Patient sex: M
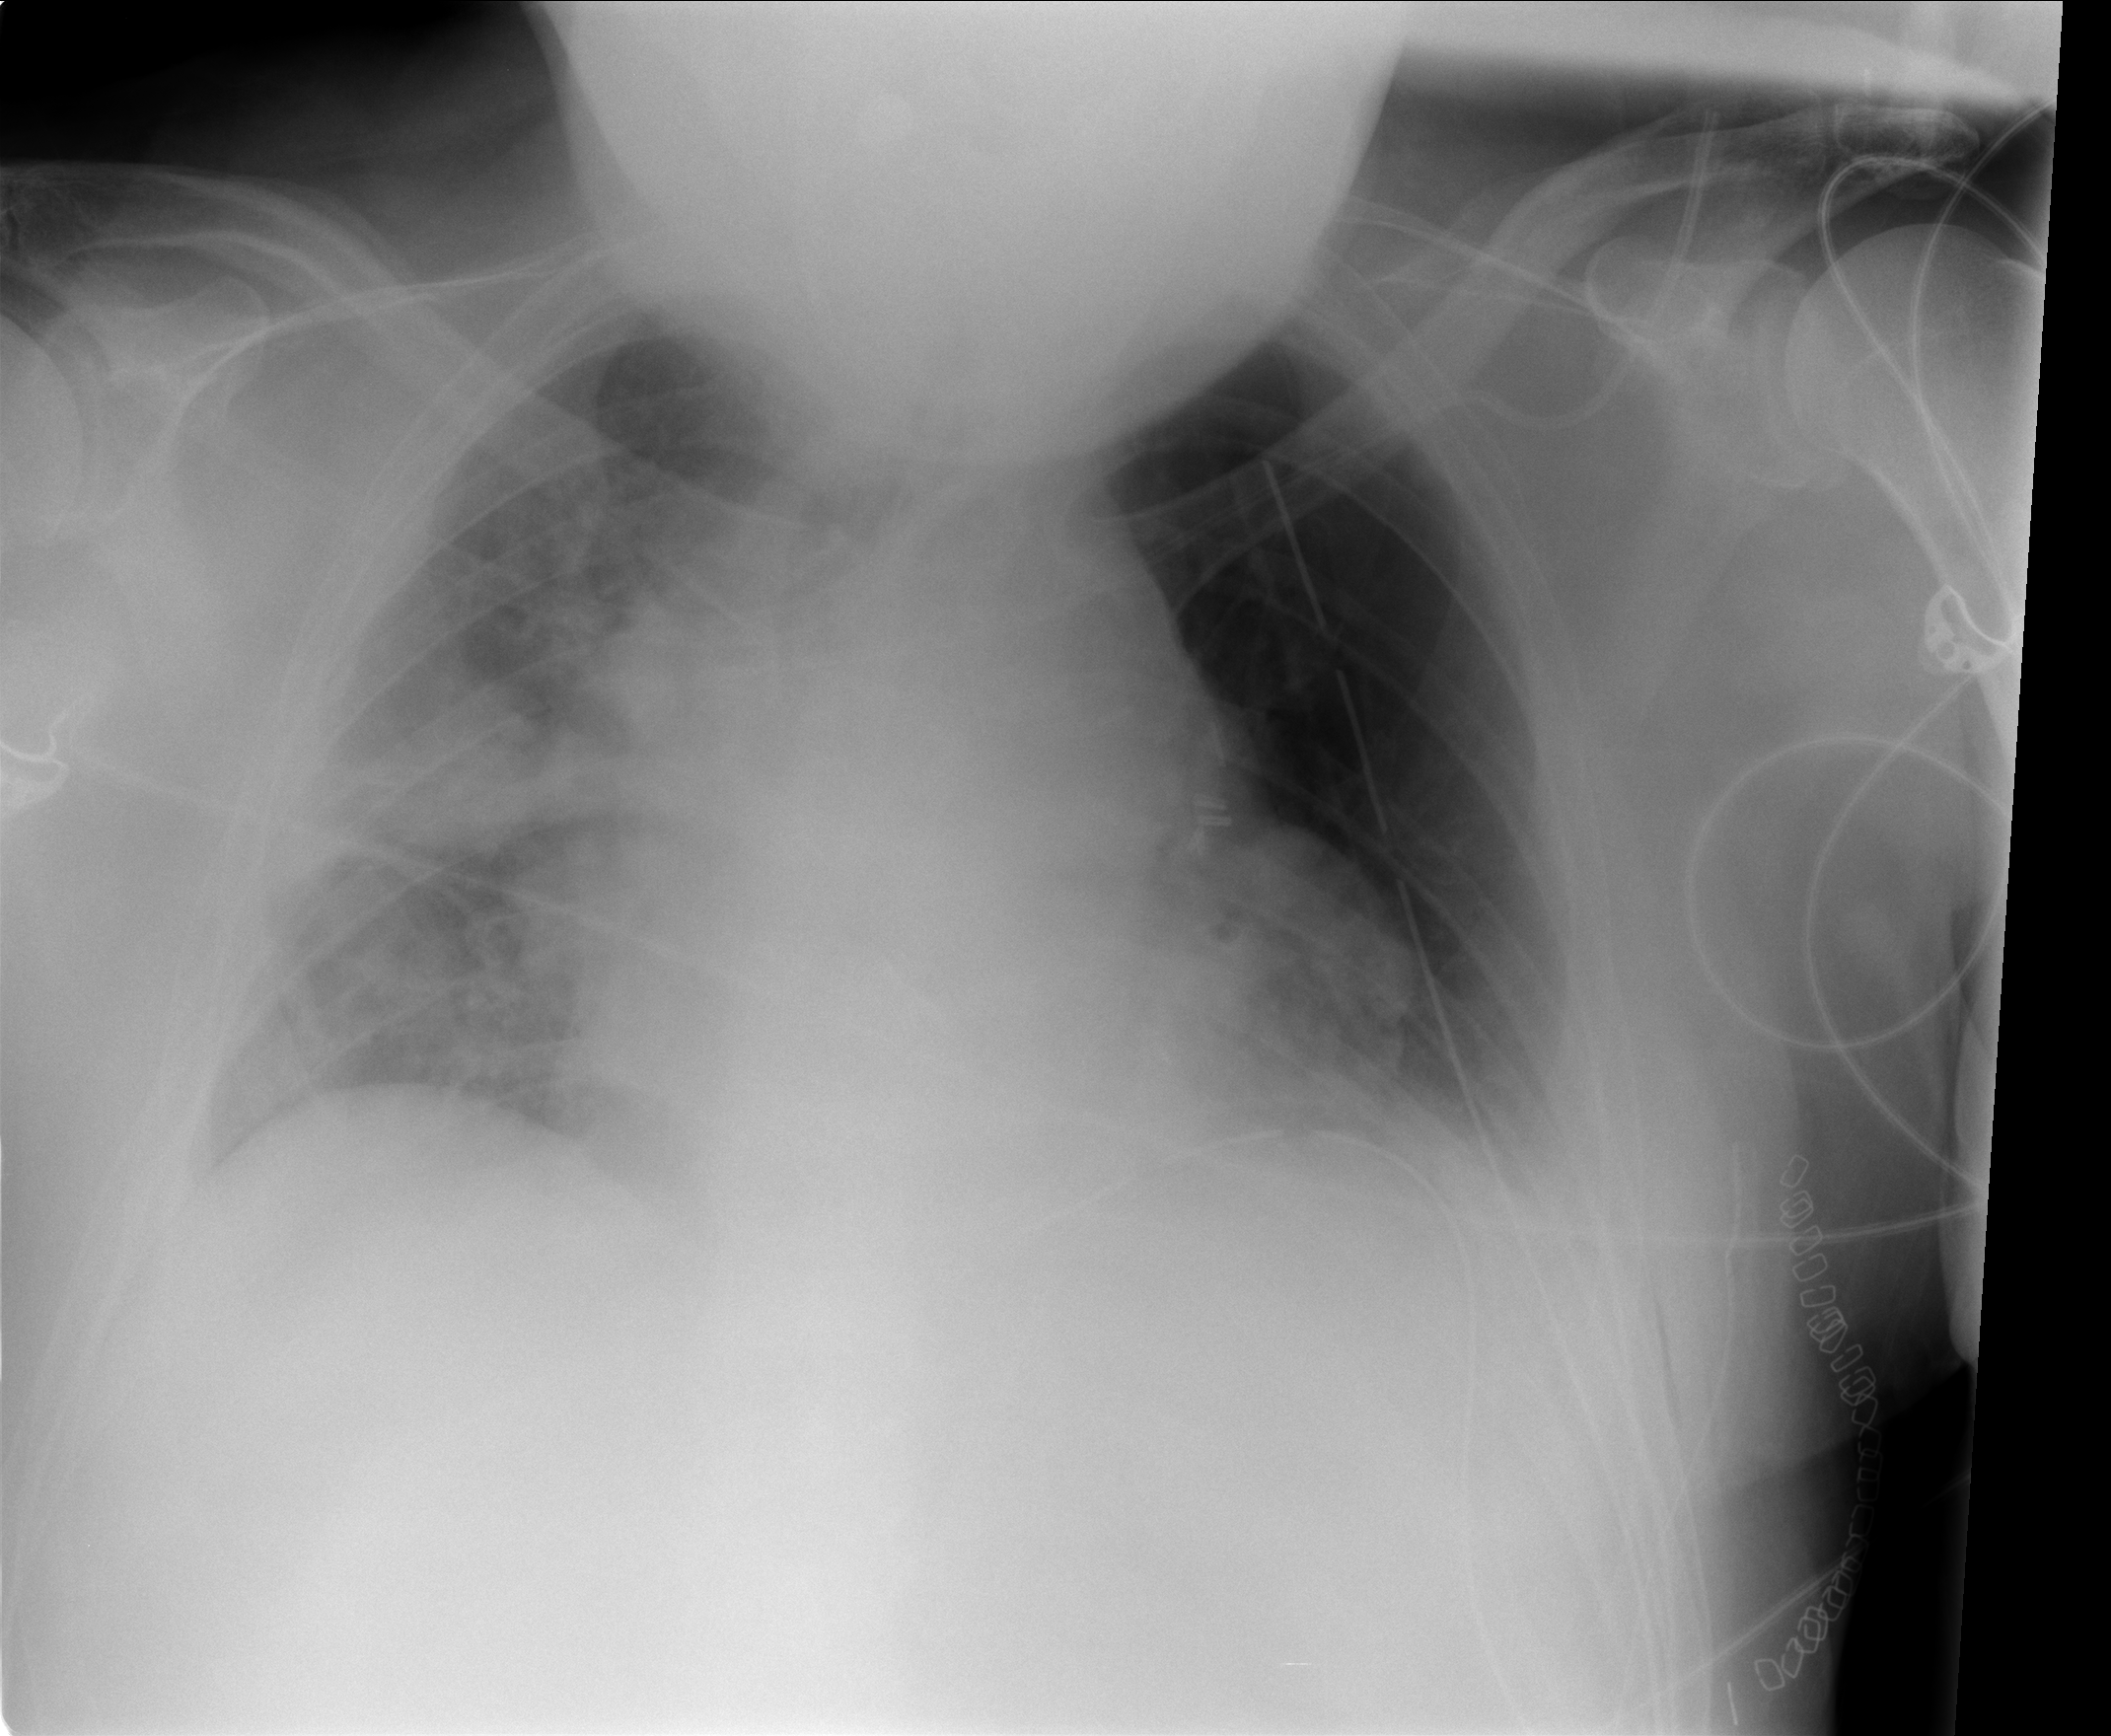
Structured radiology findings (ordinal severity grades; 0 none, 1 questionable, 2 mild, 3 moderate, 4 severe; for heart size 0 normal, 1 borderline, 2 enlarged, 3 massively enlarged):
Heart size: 0
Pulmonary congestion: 2
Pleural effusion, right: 2
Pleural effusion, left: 2
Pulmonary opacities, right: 3
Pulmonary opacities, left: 0
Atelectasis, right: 0
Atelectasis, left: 0